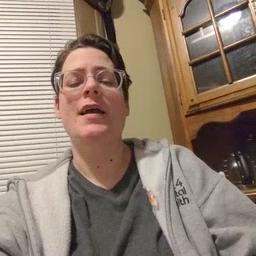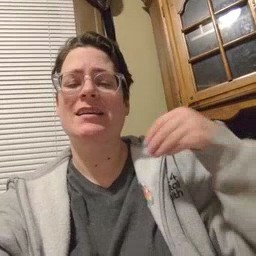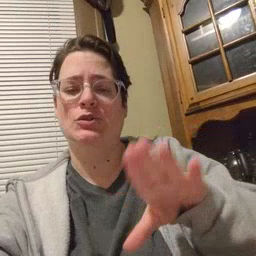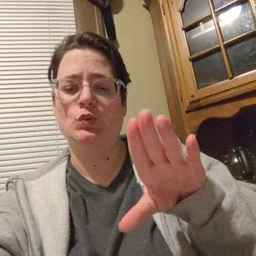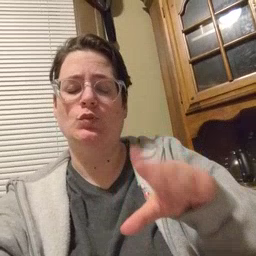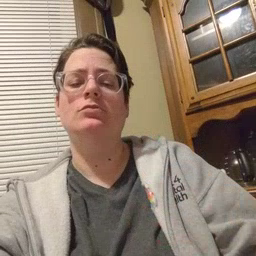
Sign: into